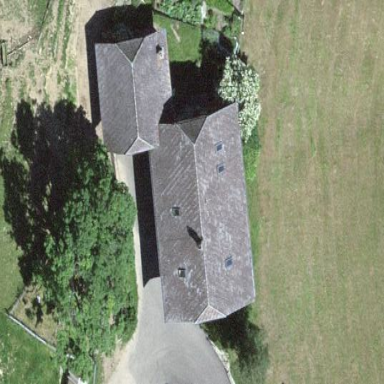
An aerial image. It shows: Farm building.